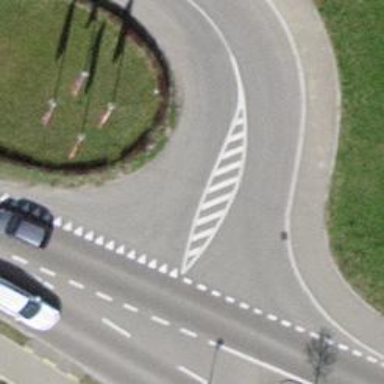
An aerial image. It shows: Road with "give way" sign.